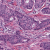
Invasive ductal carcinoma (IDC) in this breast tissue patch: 1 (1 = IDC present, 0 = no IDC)